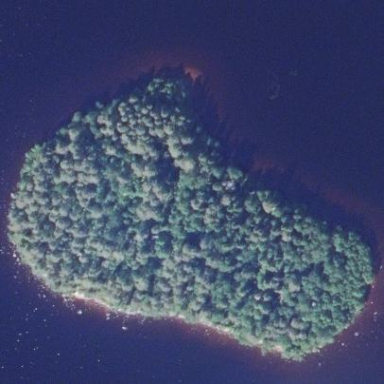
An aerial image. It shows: Islet.